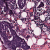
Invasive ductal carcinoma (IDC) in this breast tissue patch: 1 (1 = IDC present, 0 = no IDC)